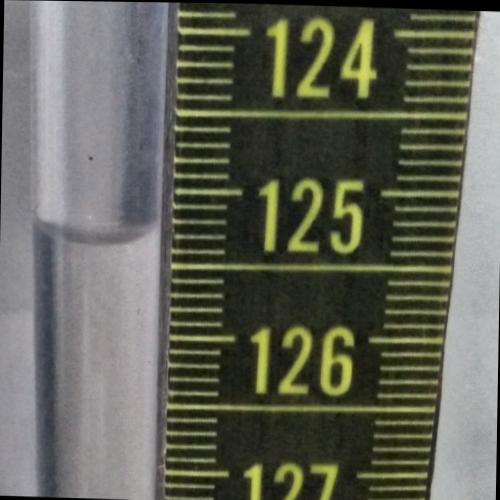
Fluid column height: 125.3 cm